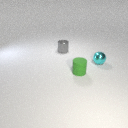
small green rubber cylinder in front of small gray metal cylinder